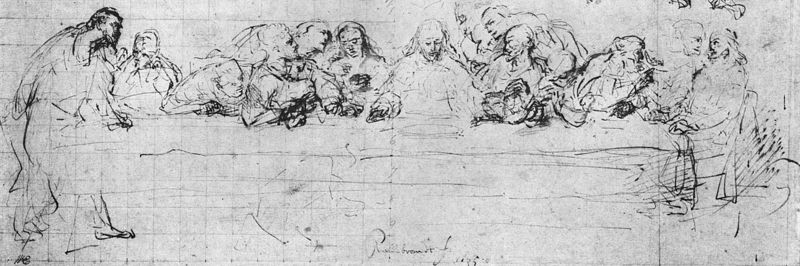
Titel: Das letzte Abendmahl nach Leonardo
Künstler: Harmensz van Rijn Rembrandt
Institution: Berlin, Kupferstichkabinett
Schlagwörter: feder, fuß, weiß, sitzen, grau, mitte, männer, schwarz, skizze, tisch, zeichnung, rembrandt, teller, signatur, bein, schrift, studie, linien, tafel, geneigt, tusche, strich, entwurf, tinte, christus, jesus, abendmahl, jünger, raster, leonardo, tuschzeichnung, da vinci, rembrand, judas, das letzte abendmahl, letzte abendmahl, mailand, 12, teller#, aposel, jesus mit jüngern, abendaml